Question: I have a dataset the red line.
I'm trying to find the minimum points if I take the reflection/mirror image of a data set.
See example code / plot below I'm trying to find a way to find the minimum points of the reflection/mirror image of a dataset that is below the reflection line .
Please note this is just a simple dataset there will be much larger datasets around 100000+
PS: I'm using Octave 3.8.1 which is like matlab
'''
clear all,clf, clc,tic
x1=[0.;2.04;4.08;6.12;8.16;10.2;12.24;14.28;16.32;18.36]
y1=[2;2.86;4;2;1;4;5;2;7;1]
x2=[0.;2.04;4.08;6.12;8.16;10.2;12.24;14.28;16.32;18.36]
y2=abs(y1-max(y1));
data1 = y2;
reflection_line=max(y1)/2
[pks3 idx3] = findpeaks(data1,"DoubleSided","MinPeakHeight",0.1);
line([min(x1) max(x1)], [reflection_line reflection_line]);
hold on;
plot(x1,reflection_line)
hold on;
plot(x1,y1,'-r',x2,y2,'-b')
'''

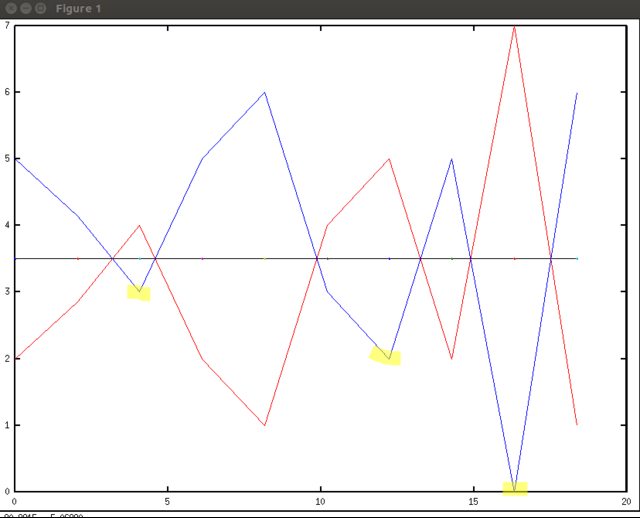
Answer: I am not reflecting your original data, but rather find the local maxima of the original values, that are larger than your given line.
Using a DIY alternative to 'findpeaks':
A value is a local maximum, if it's larger than (or equal to) its predecessor and successor.
'''
%% Setup
x1 = [0.;2.04;4.08;6.12;8.16;10.2;12.24;14.28;16.32;18.36];
y1 = [2;2.86;4;2;1;4;5;2;7;1];
reflection_line = max(y1)/2;
%% Sort by x value
[x1, I] = sort(x1);
y1 = y1(I);
%% Compute peaks
maxima = @(y) [true; y(2:end)>=y(1:end-1)] & ... % Value larger than predecessor
[y(1:end-1)>=y(2:end); true]; % Value larger than successor
maximaLargerThanLine = maxima(y1) & (y1>reflection_line);
%% Plotting
plot(x1,y1);
hold on;
plot(x1(maximaLargerThanLine),y1(maximaLargerThanLine),'rx');
line([min(x1) max(x1)], [reflection_line reflection_line]);
'''